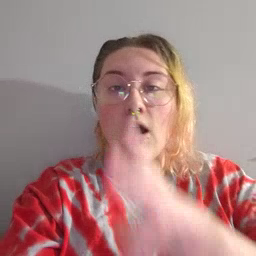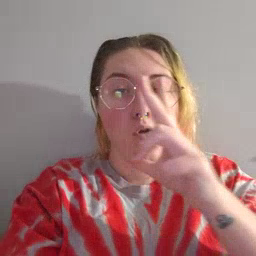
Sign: underwear